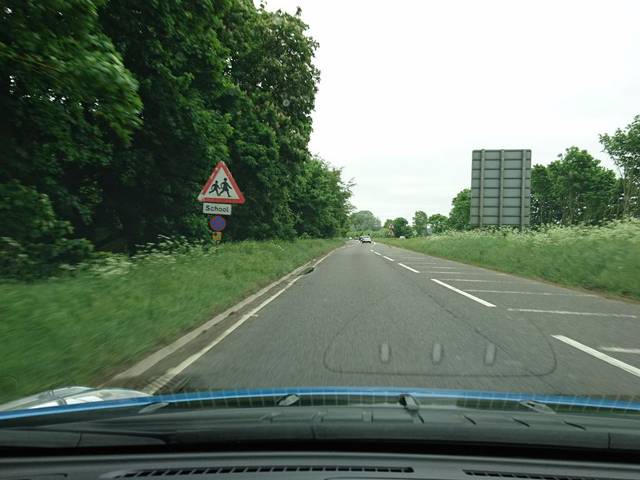
Region: United Kingdom
Coordinates: 51.704, -1.345